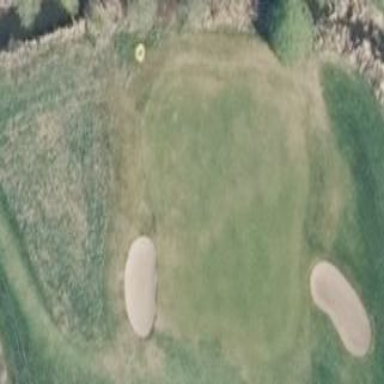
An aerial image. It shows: Golf green.